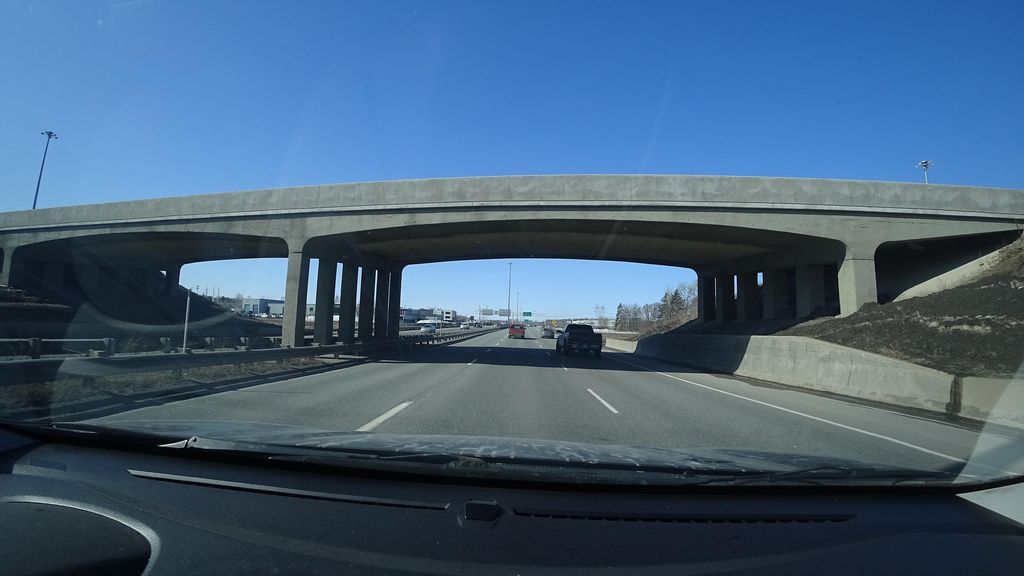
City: quebec_city